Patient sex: M
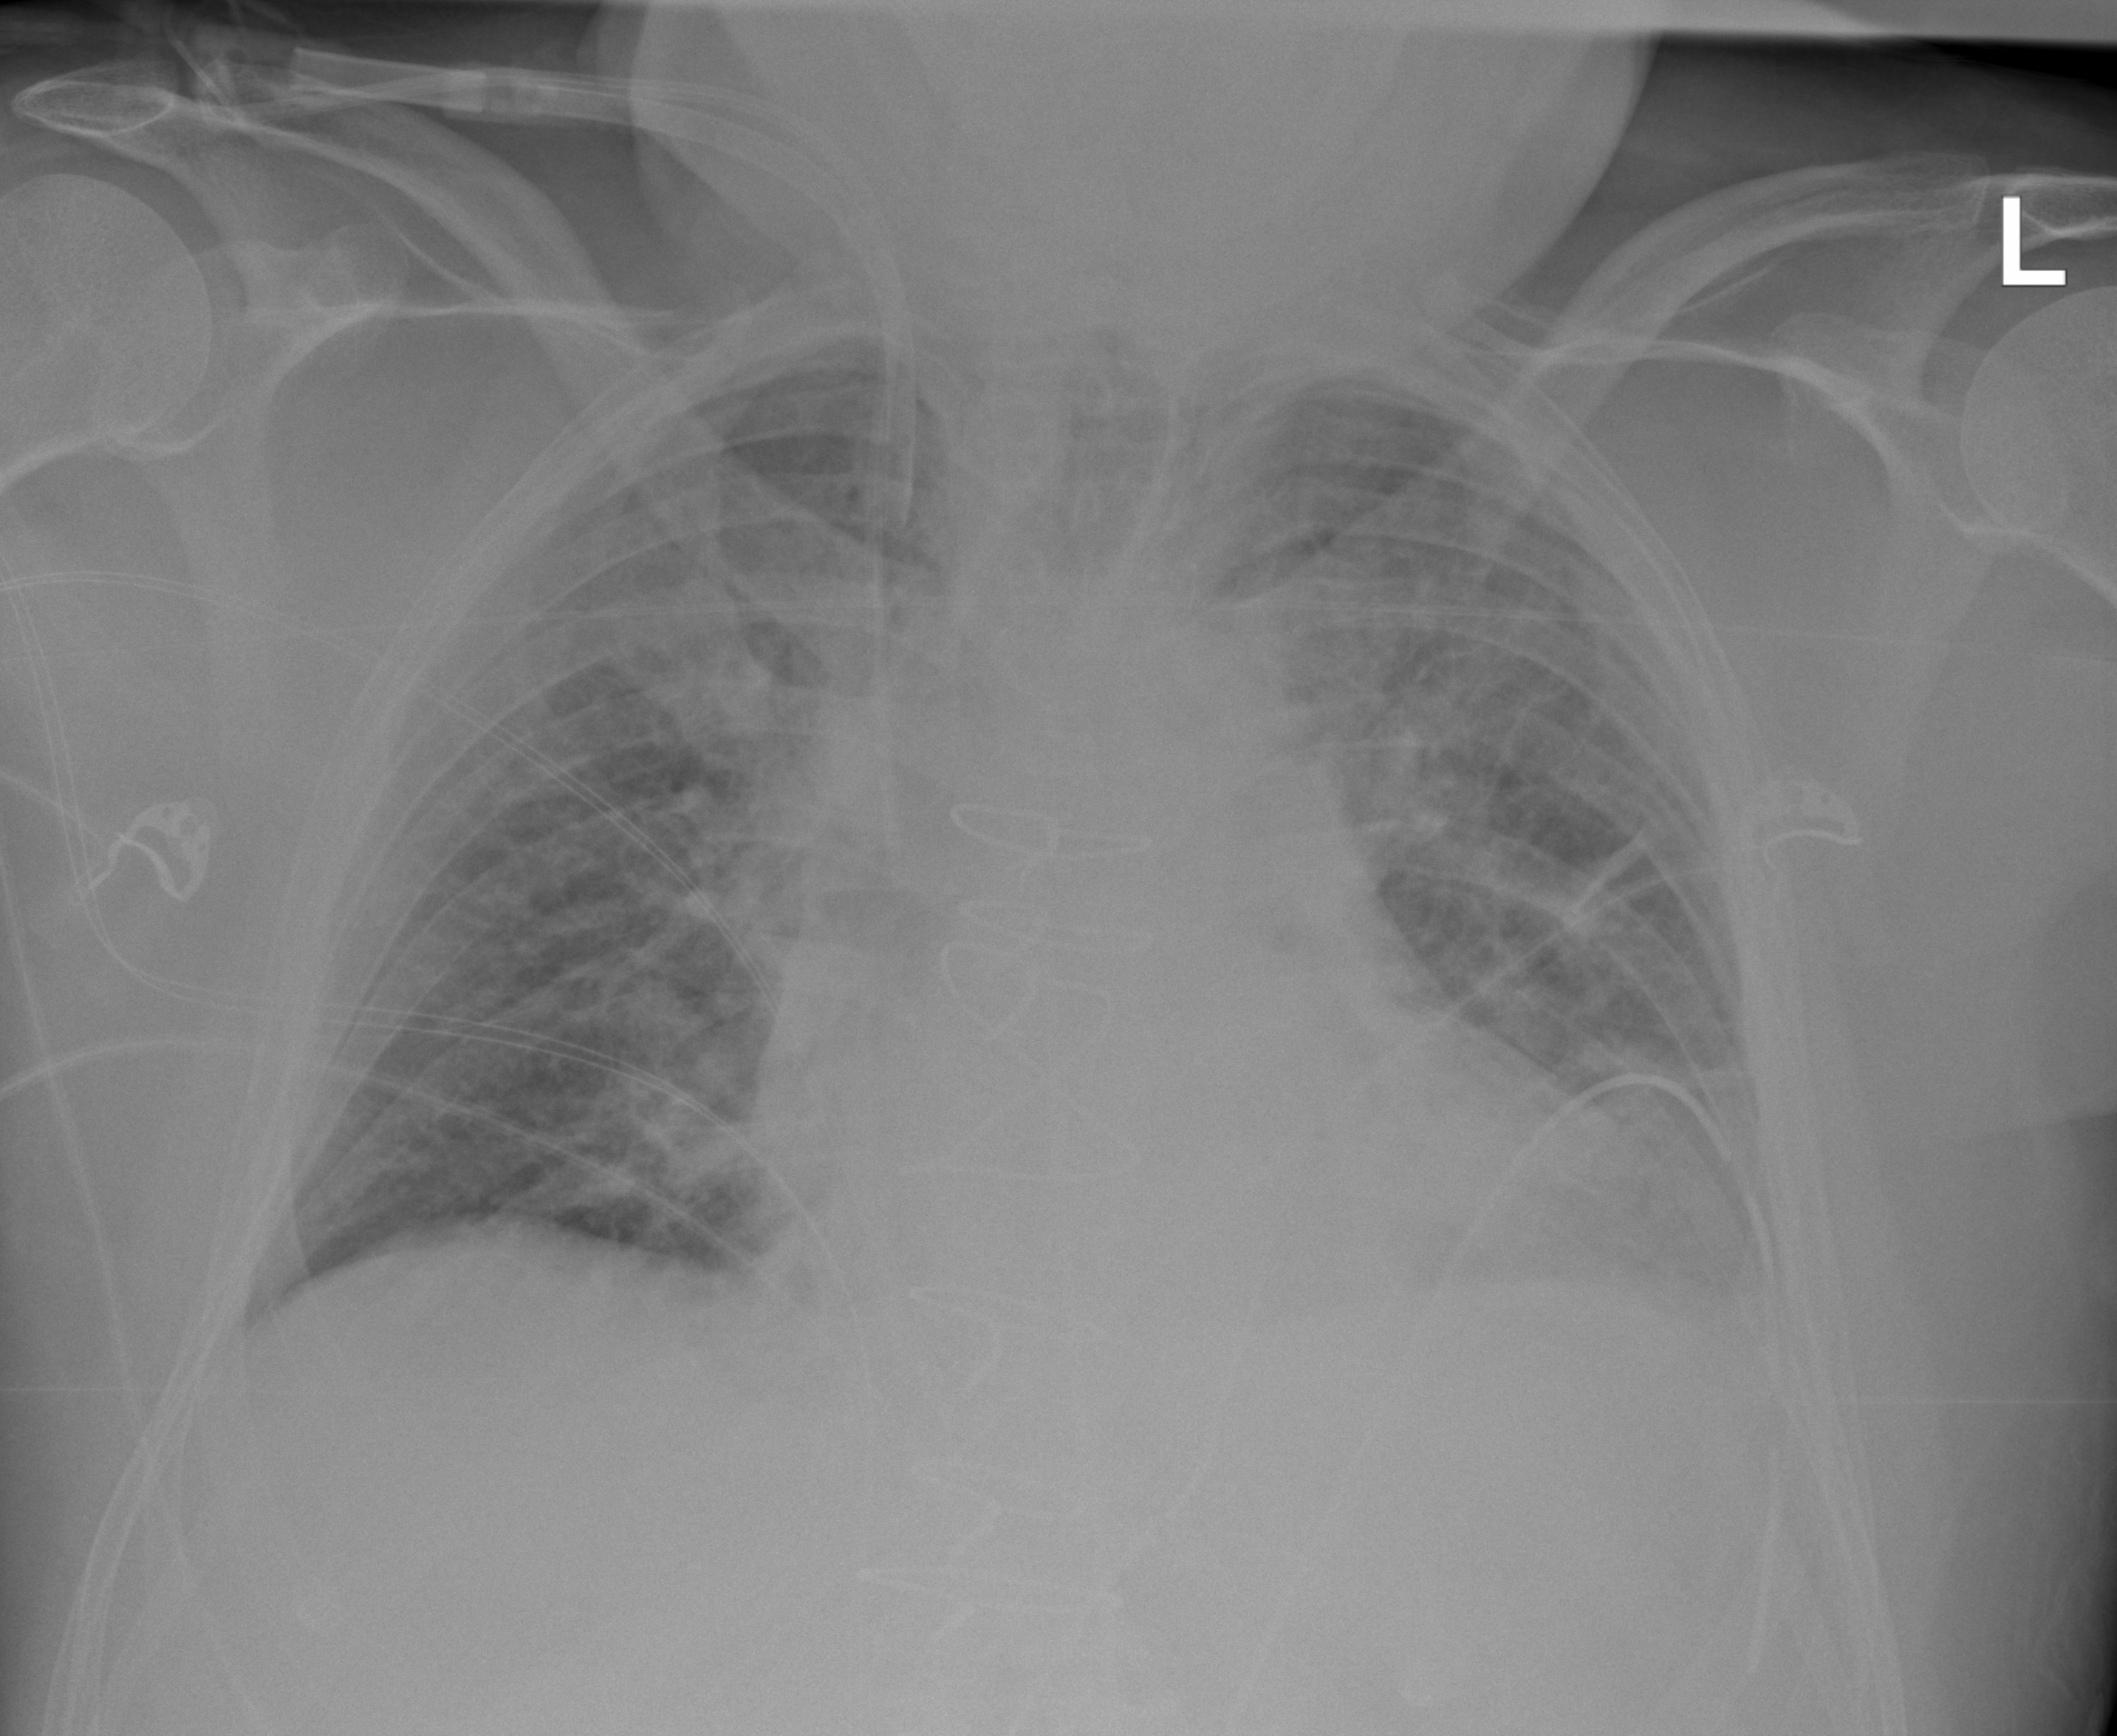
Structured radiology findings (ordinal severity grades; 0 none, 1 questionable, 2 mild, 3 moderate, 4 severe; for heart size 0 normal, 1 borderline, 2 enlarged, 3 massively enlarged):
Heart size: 2
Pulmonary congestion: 2
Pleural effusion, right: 0
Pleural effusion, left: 2
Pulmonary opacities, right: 2
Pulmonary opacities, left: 2
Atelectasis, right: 0
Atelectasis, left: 2